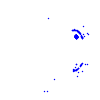
Particle: electron